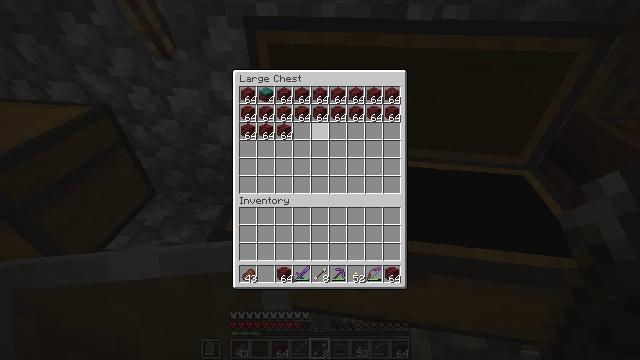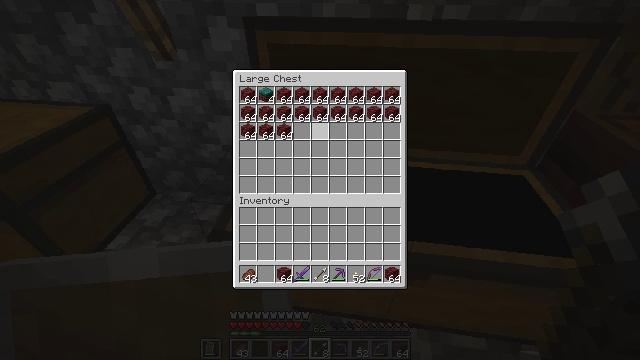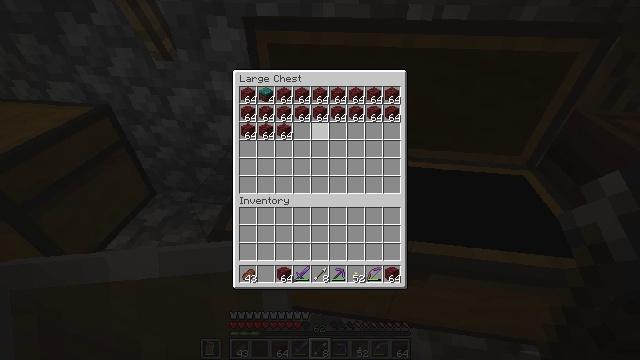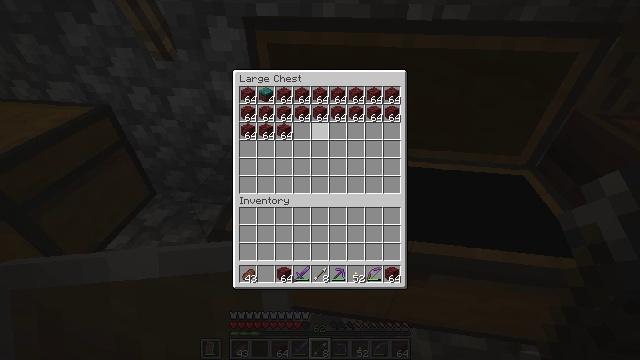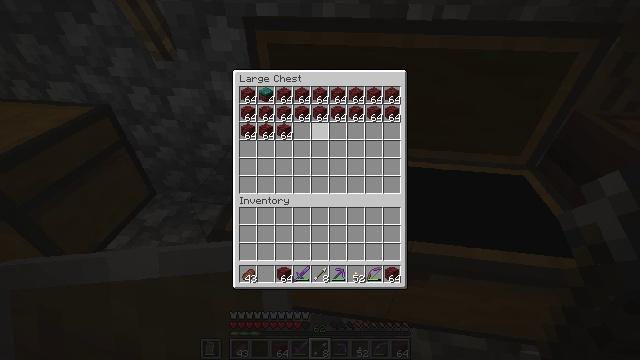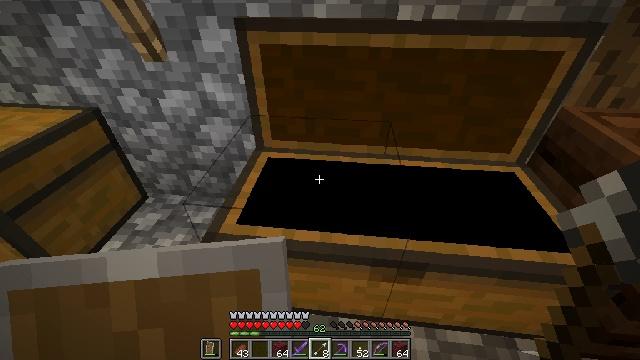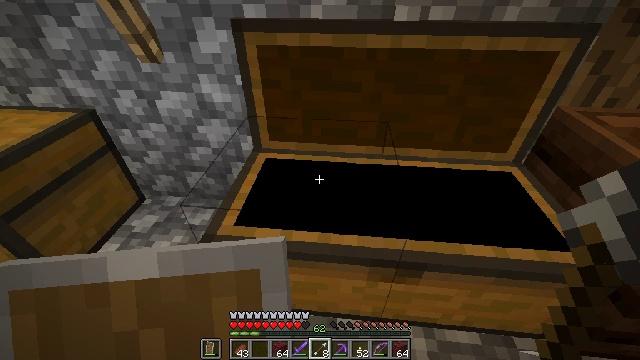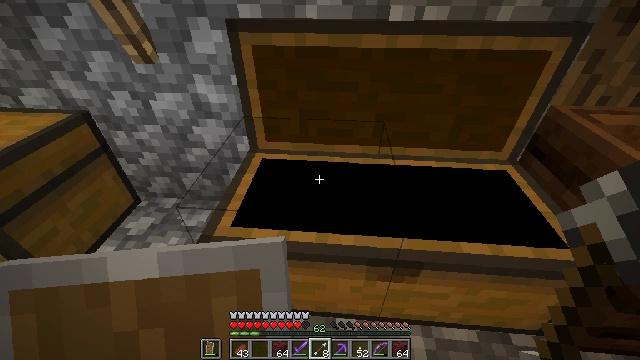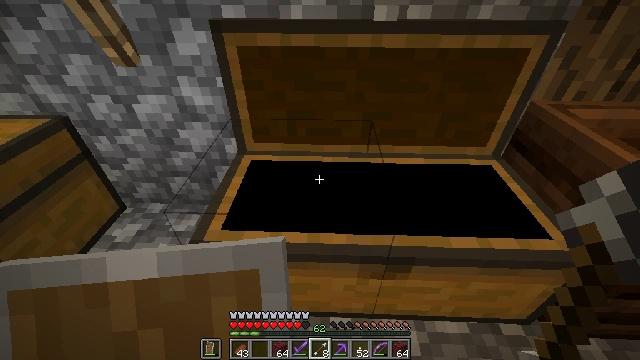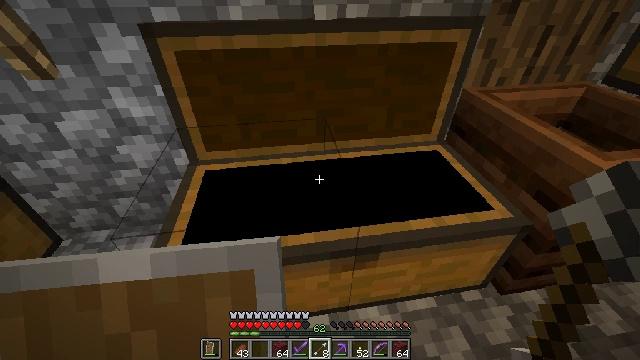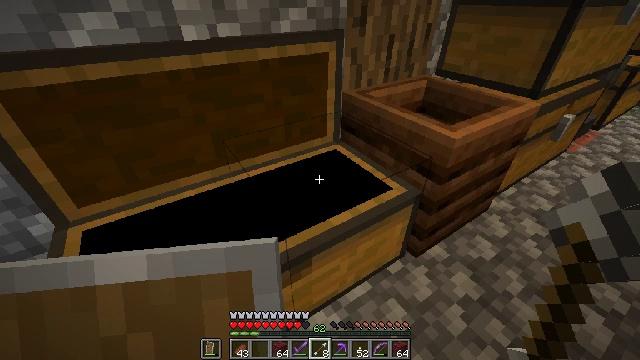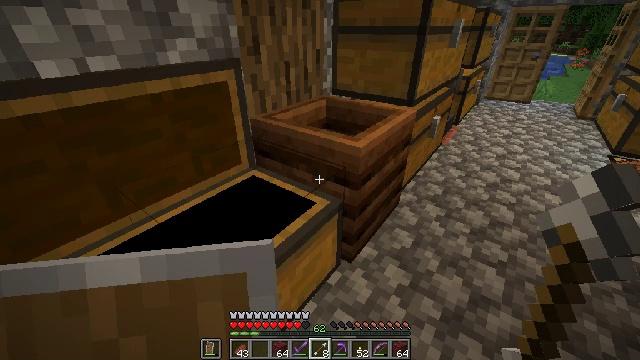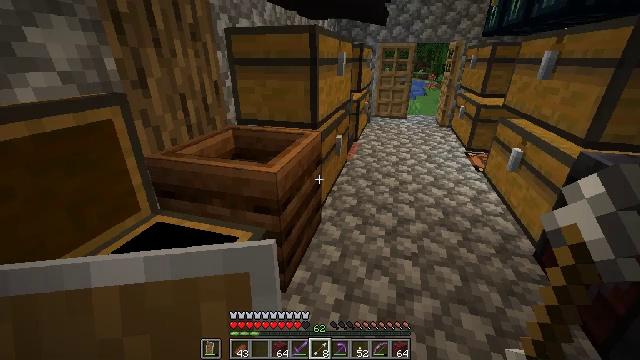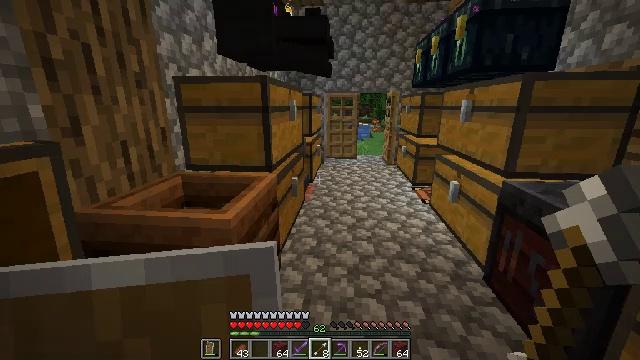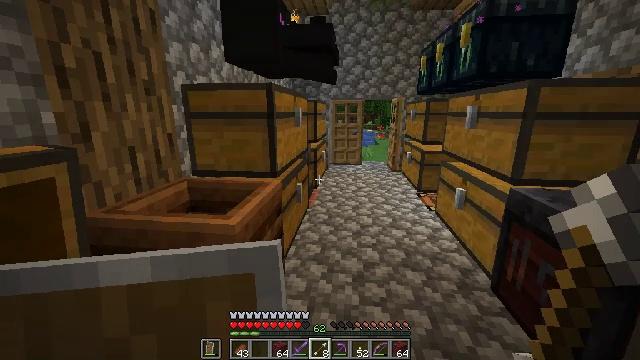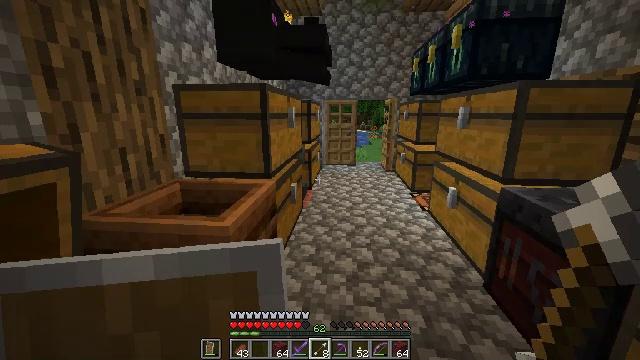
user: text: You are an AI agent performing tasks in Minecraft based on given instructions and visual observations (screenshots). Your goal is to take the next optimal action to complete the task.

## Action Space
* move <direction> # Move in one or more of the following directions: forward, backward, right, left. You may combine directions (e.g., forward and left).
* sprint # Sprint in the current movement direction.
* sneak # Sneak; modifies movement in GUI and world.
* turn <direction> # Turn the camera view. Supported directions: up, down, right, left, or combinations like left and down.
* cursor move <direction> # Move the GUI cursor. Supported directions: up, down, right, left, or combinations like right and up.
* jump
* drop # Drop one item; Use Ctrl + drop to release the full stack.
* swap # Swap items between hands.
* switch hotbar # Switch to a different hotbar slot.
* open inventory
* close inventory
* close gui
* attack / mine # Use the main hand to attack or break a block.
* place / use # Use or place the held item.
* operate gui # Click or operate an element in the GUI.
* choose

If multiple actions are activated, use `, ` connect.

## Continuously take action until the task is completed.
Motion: motion action
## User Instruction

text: Mine the ender chest.
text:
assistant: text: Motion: sneak
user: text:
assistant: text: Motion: sneak
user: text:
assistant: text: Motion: no_op
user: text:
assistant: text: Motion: no_op
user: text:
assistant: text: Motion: turn right, open inventory
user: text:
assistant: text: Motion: open inventory
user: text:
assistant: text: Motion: open inventory
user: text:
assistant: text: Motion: turn right, open inventory
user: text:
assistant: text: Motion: turn right
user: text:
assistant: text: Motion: turn right and up
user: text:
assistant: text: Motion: turn right and up
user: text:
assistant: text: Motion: turn right and up
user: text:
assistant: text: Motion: turn right and up
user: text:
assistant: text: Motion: turn left and up
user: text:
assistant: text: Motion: turn right
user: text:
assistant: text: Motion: turn right
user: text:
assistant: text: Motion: turn right
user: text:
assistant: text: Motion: move forward, turn right and up
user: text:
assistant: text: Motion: move forward
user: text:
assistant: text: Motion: move forward
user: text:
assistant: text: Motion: no_op
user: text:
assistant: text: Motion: move forward
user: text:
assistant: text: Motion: move forward
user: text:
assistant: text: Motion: move forward
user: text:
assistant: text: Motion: move forward
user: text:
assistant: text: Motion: move forward
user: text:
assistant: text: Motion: move forward
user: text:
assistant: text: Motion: move forward
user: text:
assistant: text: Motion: move forward
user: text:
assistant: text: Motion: move forward